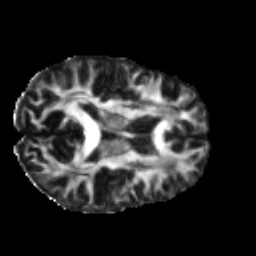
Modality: FA
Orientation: axial
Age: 29
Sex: female
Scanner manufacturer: ge
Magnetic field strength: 3 T
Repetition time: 7.8 s
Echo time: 0.0606 s